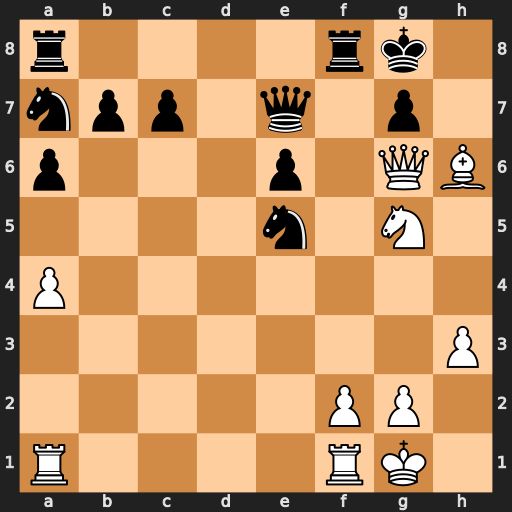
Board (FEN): r4rk1/npp1q1p1/p3p1QB/4n1N1/P7/7P/5PP1/R4RK1
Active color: w
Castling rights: -
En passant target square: -
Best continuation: Qh7#